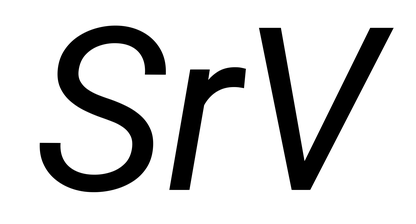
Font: Roboto-Italic_Italic